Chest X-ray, AP view. Patient: 15 years old, sex M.
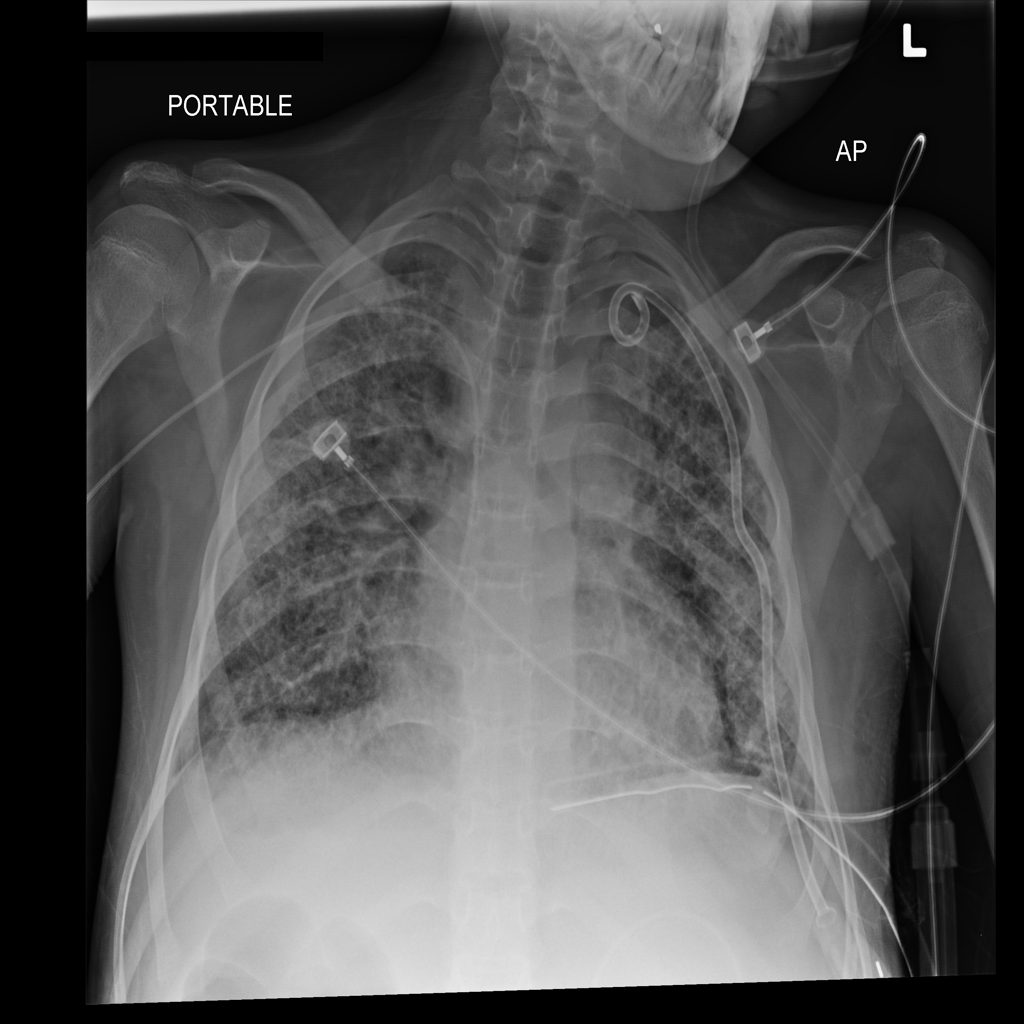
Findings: Infiltration, Pleural_Thickening, Pneumothorax